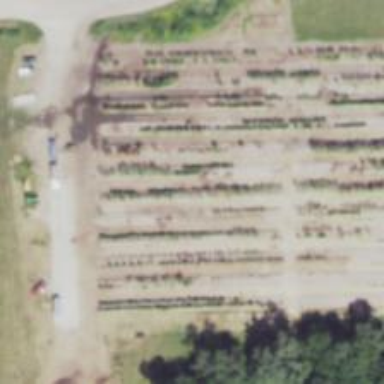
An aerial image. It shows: Plant nursery with trees.